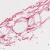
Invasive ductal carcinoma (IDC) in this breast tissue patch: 0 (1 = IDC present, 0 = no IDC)